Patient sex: F
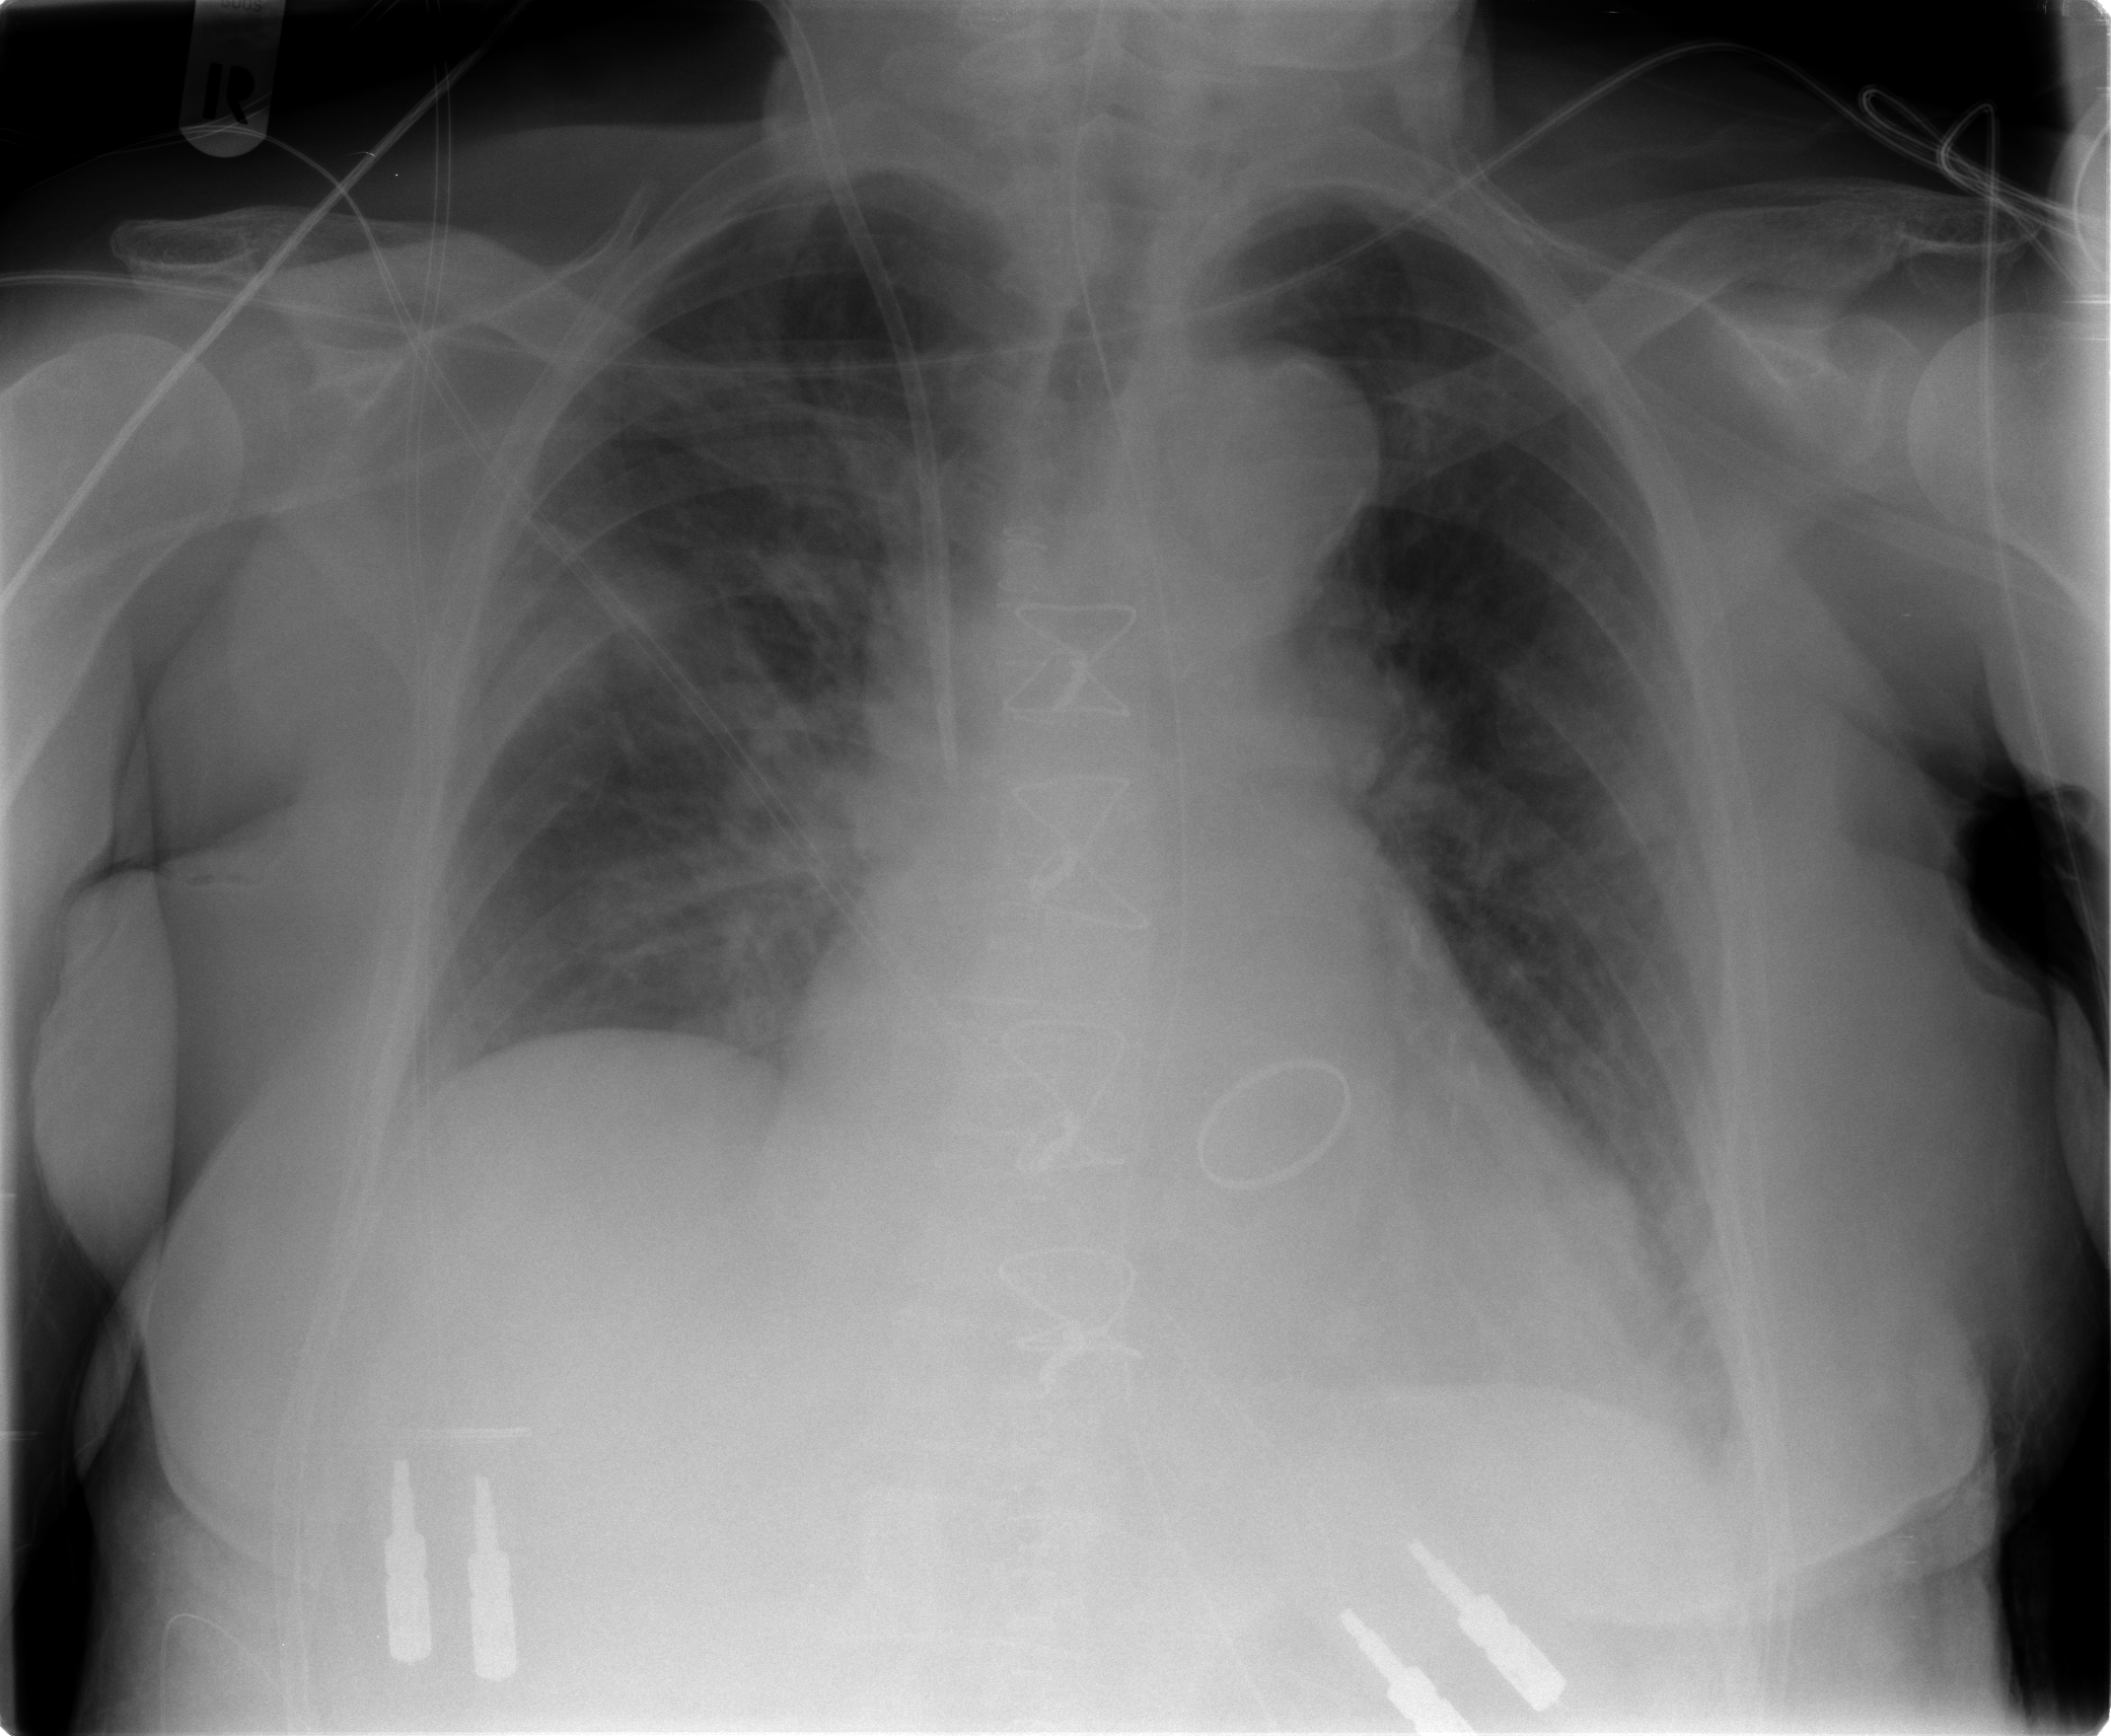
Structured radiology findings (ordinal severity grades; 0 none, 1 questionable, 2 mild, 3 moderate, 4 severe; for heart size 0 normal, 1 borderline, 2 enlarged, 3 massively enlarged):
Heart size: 2
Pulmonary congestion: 3
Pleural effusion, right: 0
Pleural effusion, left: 1
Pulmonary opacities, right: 2
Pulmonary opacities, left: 1
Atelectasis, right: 2
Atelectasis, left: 2